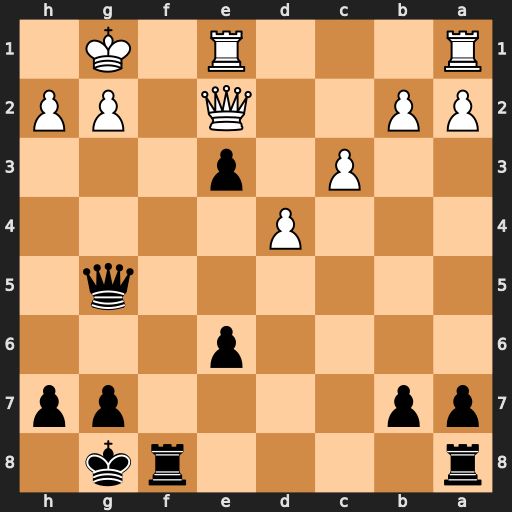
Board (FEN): r4rk1/pp4pp/4p3/6q1/3P4/2P1p3/PP2Q1PP/R3R1K1
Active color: b
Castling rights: -
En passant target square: -
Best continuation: Rf2 Qxf2 exf2+